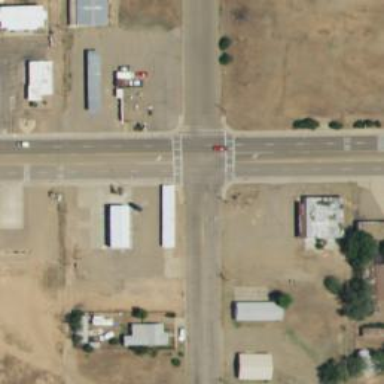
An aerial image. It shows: Uncontrolled road crossing.